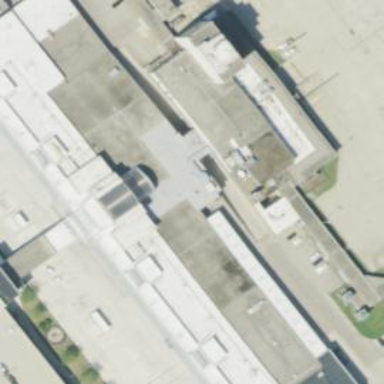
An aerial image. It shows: View of roof of building.